Question: I'm Developing an android app in which the Login activity has editText,RadioButton,Spinner and a button.So when the button is pressed I've to validate my form by checking whether all the fields filled else a alert message is given to the user.Can anyone please help me with the java code.
Thanks in Advance.

'''
public void OnClickListener(View v)
{
name=(EditText)findViewById(R.id.editText1);
years1=(RadioButton)findViewById(R.id.radioButton3);
years2=(RadioButton)findViewById(R.id.radioButton4);
years3=(RadioButton)findViewById(R.id.radioButton5);
manager=(RadioButton)findViewById(R.id.radioButton1);
teamleader=(RadioButton)findViewById(R.id.radioButton2);
rg1=(RadioGroup)findViewById(R.id.Designation);
rg2=(RadioGroup)findViewById(R.id.Years);
Button proceed = (Button) findViewById(R.id.button1);
proceed.setOnClickListener(new View.OnClickListener()
{
@Override
public void onClick(View v)
{
if (validationSuccess())
{
}
else if(manager.isChecked())
{
Intent managerIntent = new Intent(getApplicationContext(), ManagerQuestionnaire1.class); // <----- START "SEARCH" ACTIVITY
startActivityForResult(managerIntent, 0);
}
else if(teamleader.isChecked())
{
Intent teamleaderIntent = new Intent(getApplicationContext(), TeamleaderQuestionnaire1.class); // <----- START "TYPE ENTRIES OUT" ACTIVITY
startActivityForResult(teamleaderIntent, 0);
}
else {
AlertDialog();
}
}
});
}
private Boolean validationSuccess()
{
if(name.getText().toString().equalsIgnoreCase(""))
{
Toast.makeText(getApplicationContext(),"Please enter name",0).show();
return false;
}
if(rg1.getCheckedRadioButtonId()<=0)
{
Toast.makeText(getApplicationContext(),"Please select designation",0).show();
return false;
}
if(rg2.getCheckedRadioButtonId()<=0)
{
Toast.makeText(getApplicationContext(),"Please select Experience",0).show();
return false;
}
if(dept.getSelectedItemPosition()==0)
{
Toast.makeText(getApplicationContext(),"Please select Depatrment",0).show();
return false;
}
return true;
}
private void AlertDialog()
{
AlertDialog.Builder alertDialogBuilder = new AlertDialog.Builder(Login.this);
alertDialogBuilder.setMessage("Please ensure all Questions are answered").setCancelable(false).setPositiveButton("OK", new DialogInterface.OnClickListener()
{
public void onClick(DialogInterface dialog, int id)
{
dialog.cancel();
}
});
AlertDialog alert = alertDialogBuilder.create();
alert.show();
}
'''
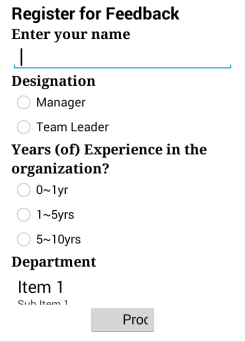
Answer: Use Below code:
'''
mBtnNext.setOnClickListener(new OnClickListener() {
@Override
public void onClick(View v) {
if (validationSuccess()) {
Intent mIntent = new Intent(
YourActivity.this,
NewActivity.class);
} else {
AlertDialog();
}
});
private Boolean validationSuccess(){
if(editUsername.getText().toString().equalsIgnoreCase("")){
Toast.makeText(getApplicationContext();"Please enter name",0).show();
return false;
}
if(radioGroupDesignation.getCheckedRadioButtonId()<=0){
Toast.makeText(getApplicationContext();"Please select designation",0).show();
return false;
}
if(radioGroupExp.getCheckedRadioButtonId()<=0){
Toast.makeText(getApplicationContext();"Please select Experience",0).show();
return false;
}
if(spinner.getSelectedItemPosition()==0){
Toast.makeText(getApplicationContext();"Please select Depatrment",0).show();
return false;
}
return true;
}
'''